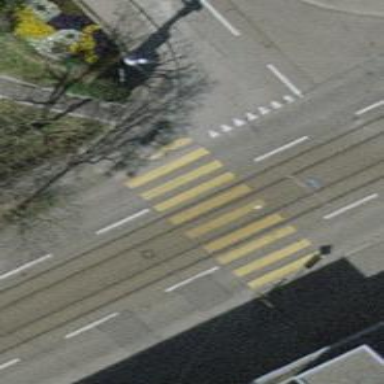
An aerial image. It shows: Tram crossing on the railway.